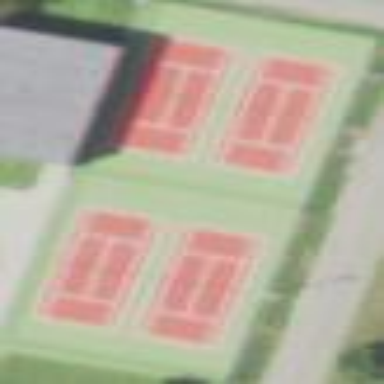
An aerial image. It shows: Tennis court on the leisure land pitch.